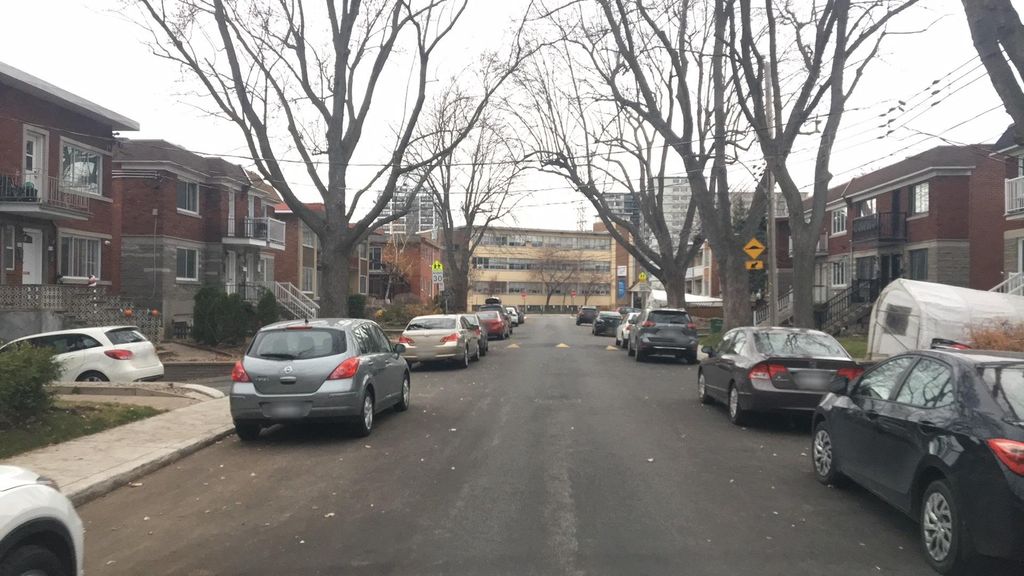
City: montreal